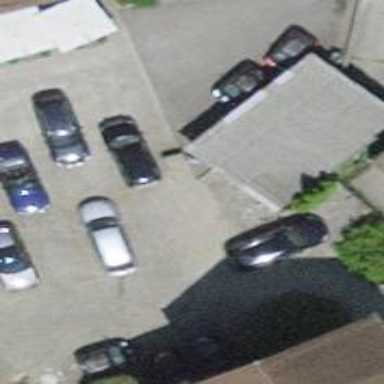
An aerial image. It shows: Bicycle parking facility.